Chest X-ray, AP view. Patient: 48 years old, sex F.
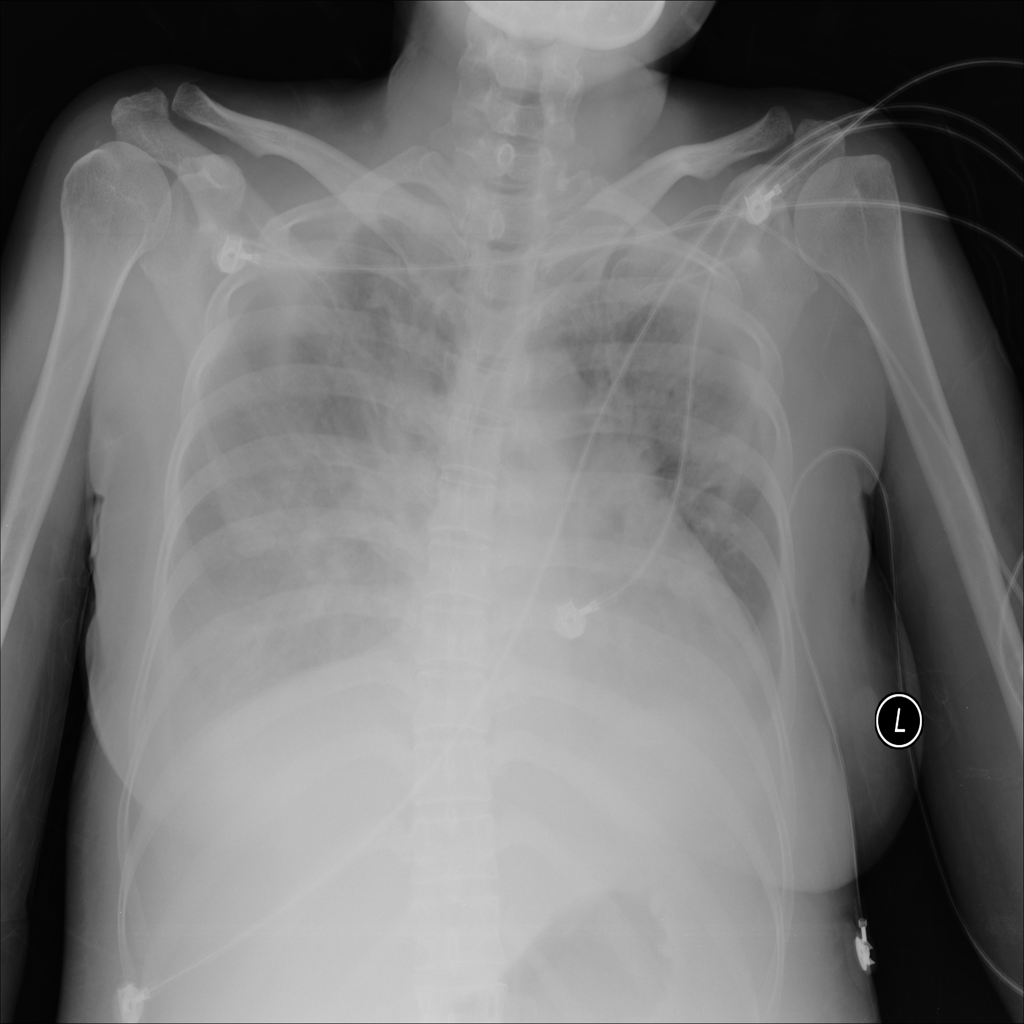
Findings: Infiltration